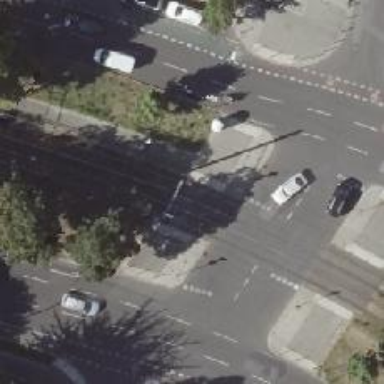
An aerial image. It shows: Tram railway line with electrified contact line.